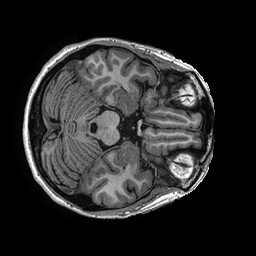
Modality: T1w
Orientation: axial
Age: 42
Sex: female
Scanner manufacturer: ge
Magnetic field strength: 3 T
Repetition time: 0.006952 s
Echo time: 0.00292 s